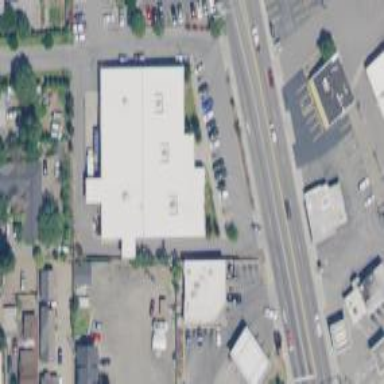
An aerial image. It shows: Retail building.